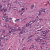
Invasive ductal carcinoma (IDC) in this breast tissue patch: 1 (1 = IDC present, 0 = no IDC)